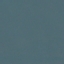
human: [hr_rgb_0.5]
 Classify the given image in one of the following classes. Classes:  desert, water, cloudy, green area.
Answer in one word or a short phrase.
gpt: water